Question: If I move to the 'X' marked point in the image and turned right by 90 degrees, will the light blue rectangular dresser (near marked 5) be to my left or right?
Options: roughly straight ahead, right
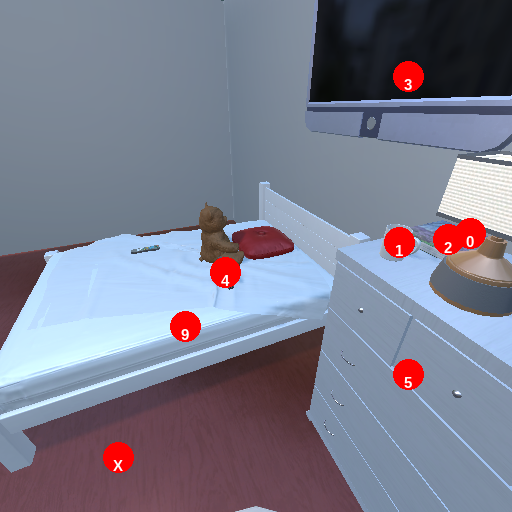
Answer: roughly straight ahead